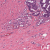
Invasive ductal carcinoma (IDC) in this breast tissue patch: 1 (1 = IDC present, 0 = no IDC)